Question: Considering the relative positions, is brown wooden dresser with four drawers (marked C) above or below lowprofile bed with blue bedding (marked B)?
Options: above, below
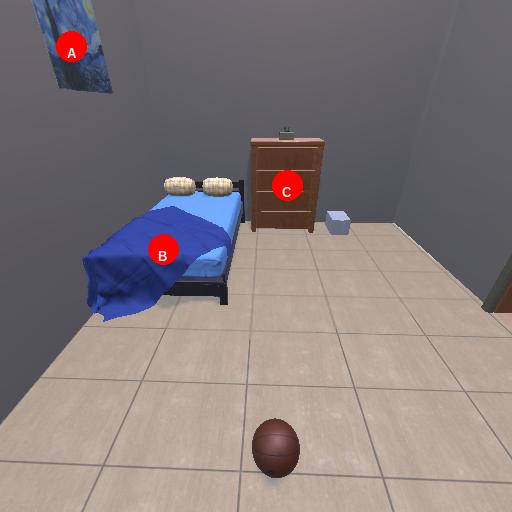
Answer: above